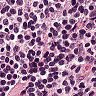
Metastatic tissue present: no